Question: I have an unordered list that wraps onto a second line, and needs to be centered horizontally within the containing UL. Each LI is a set width and height. I've seen many approaches that work for a single line, but nothing I've tried is working when the list wraps to a second line. Would be ideal if this worked in IE7+ -- Thanks for the help.
See here for an illustration:

<URL>
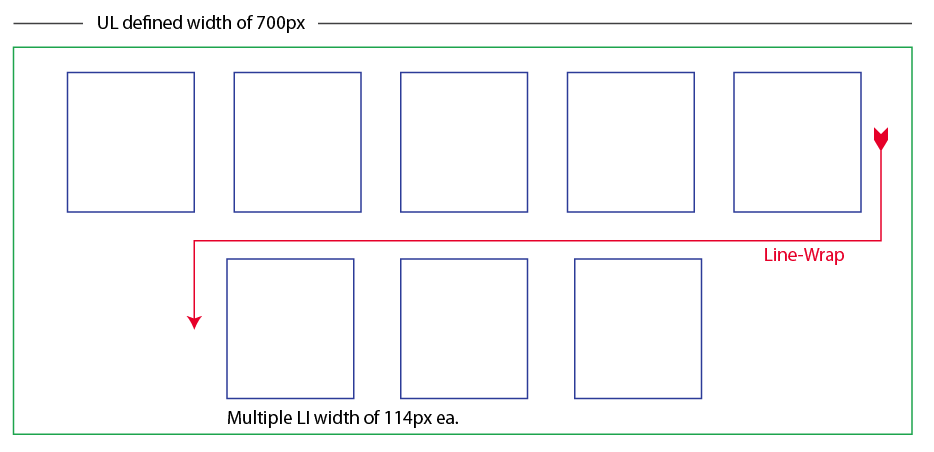
Answer: Here is the best method I could find.
'''
ul li {
/* make list elements fall inline as block elements */
position: relative;
display: inline-block;
/* next two lines only for display purposes */
text-align: center;
border:1px solid red;
}
/* horizontally center ul element */
ul { text-align:center; }
'''
See the link for an example: <URL>